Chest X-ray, AP view. Patient: 63 years old, sex F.
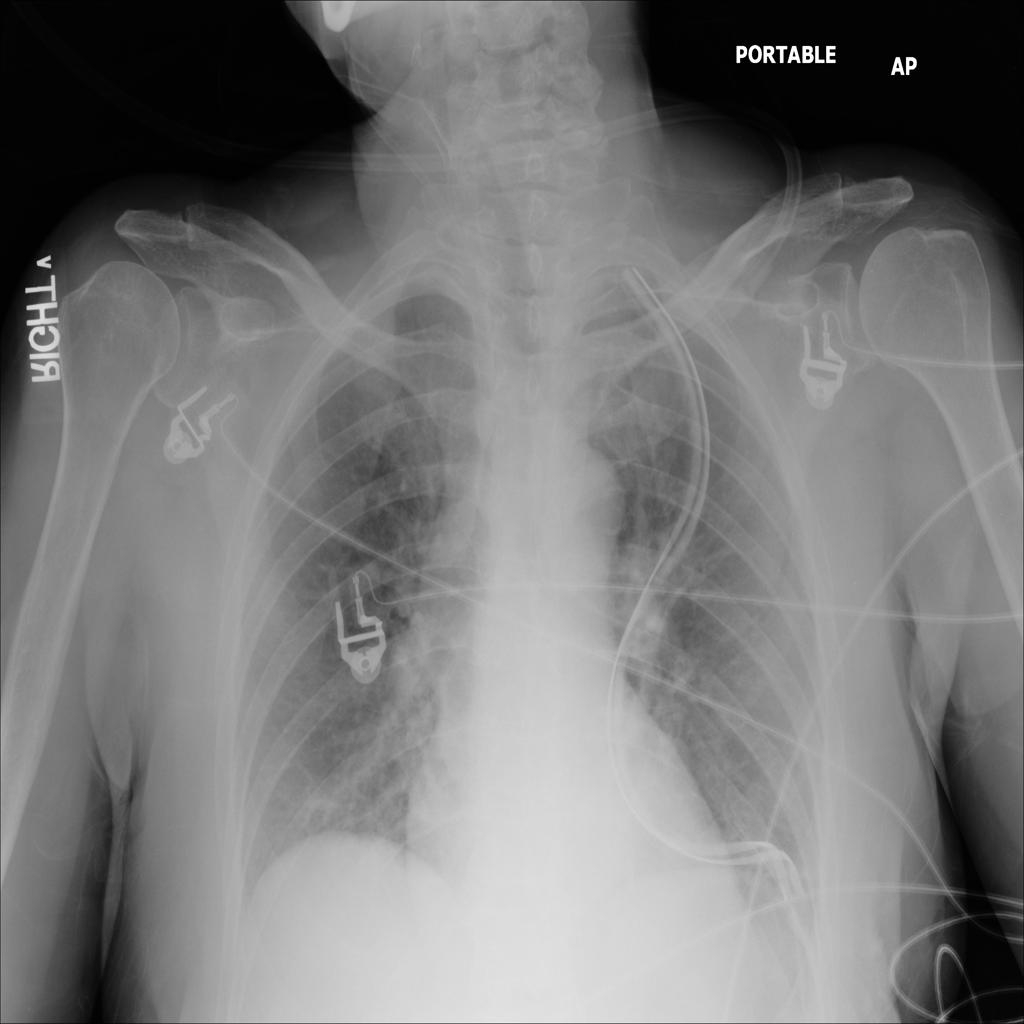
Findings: No Finding